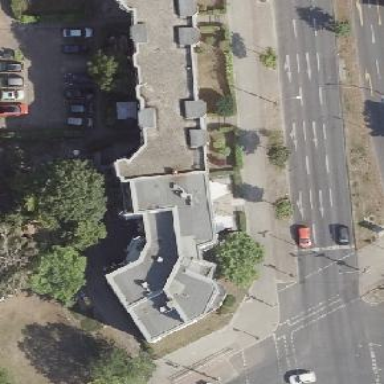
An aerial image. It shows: Apartment building with flat roof.